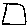
Label: square